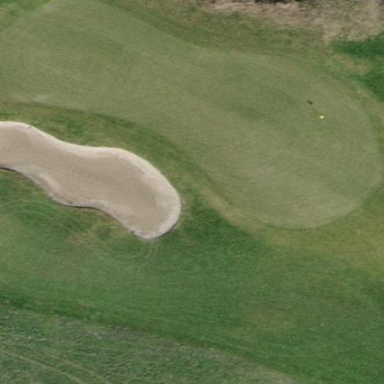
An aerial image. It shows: Golf bunker filled with natural sand.